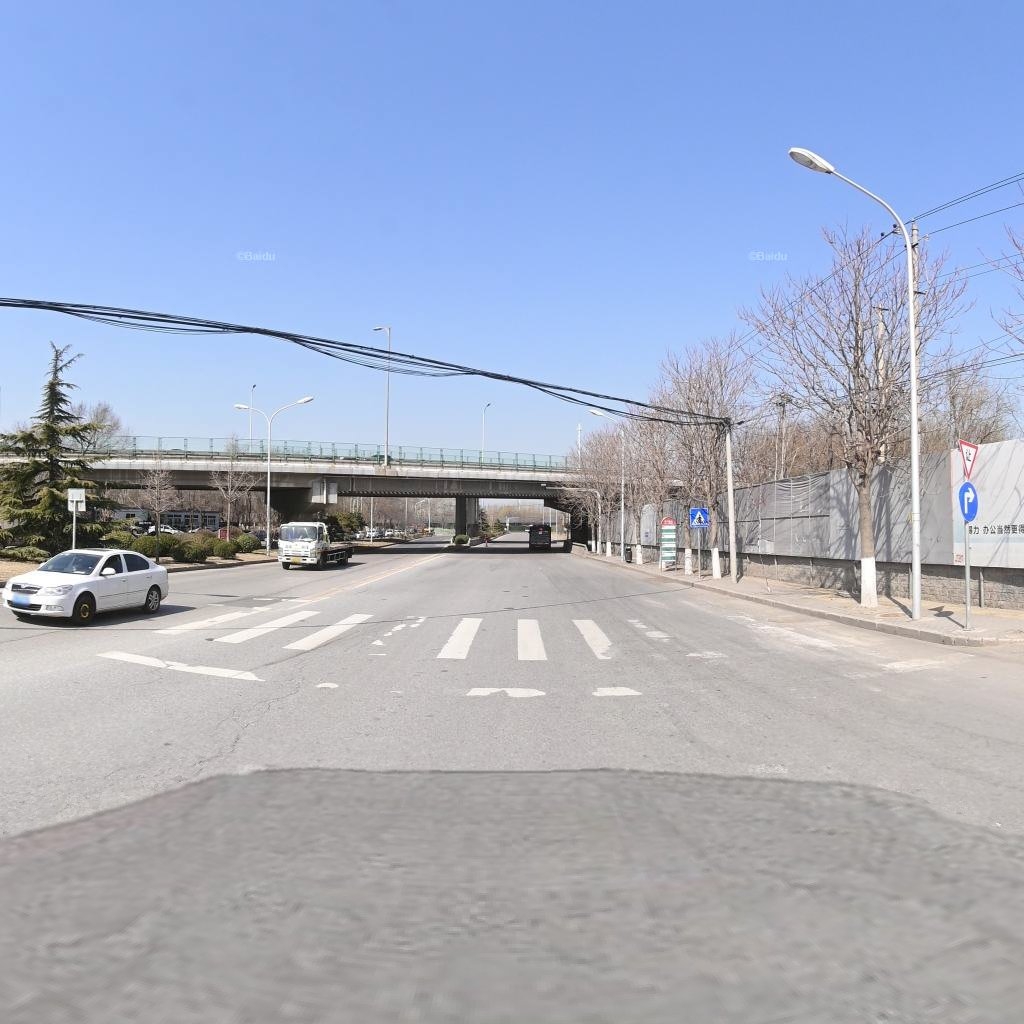
Region: Chaoyang
Road damage annotations: longitudinal crack, longitudinal crack, longitudinal crack